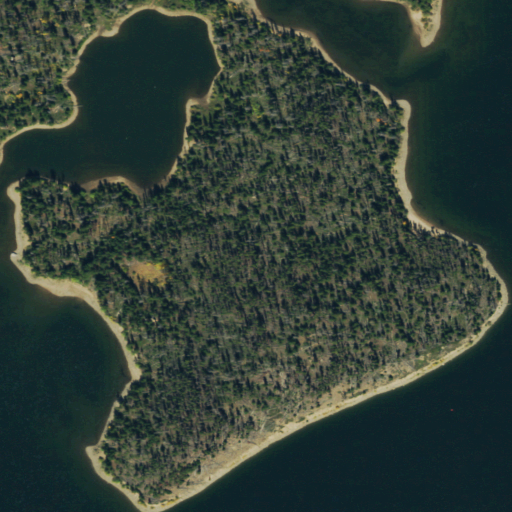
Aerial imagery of island in Colorado named Sentinel Island containing evergreen forest, open water, grassland, herbaceous wetlands, and woody wetlands